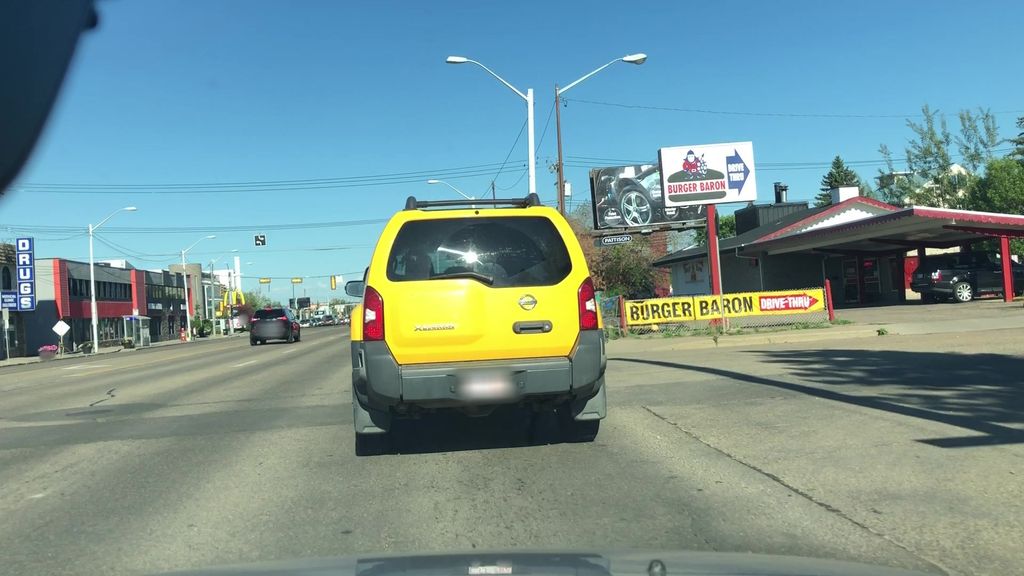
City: edmonton